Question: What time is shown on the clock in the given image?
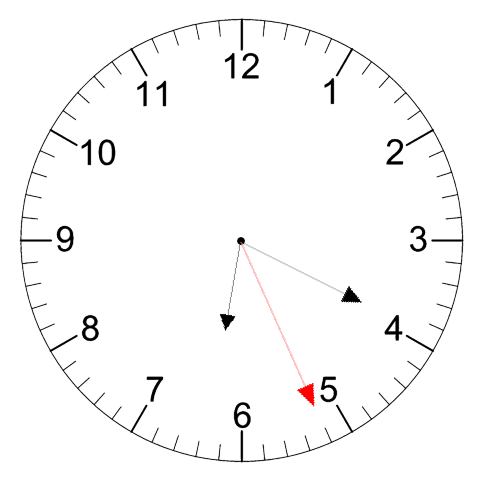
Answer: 06:19:26